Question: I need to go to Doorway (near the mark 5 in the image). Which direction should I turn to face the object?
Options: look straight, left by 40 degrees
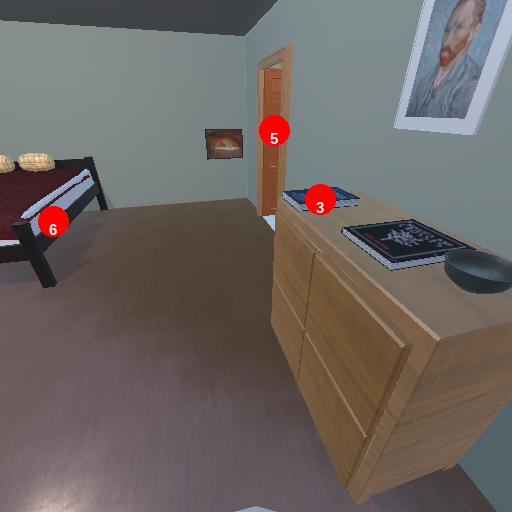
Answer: look straight